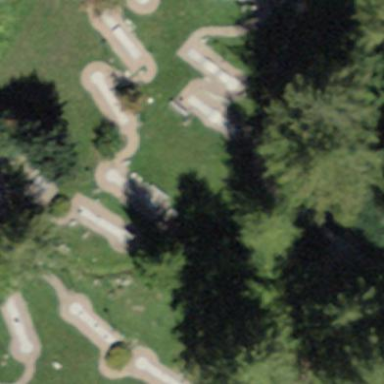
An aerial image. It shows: Miniature golf course.